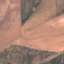
Land use / land cover: AnnualCrop